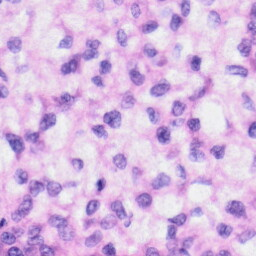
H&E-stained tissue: Liver